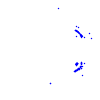
Particle: kaon